Interaction volume radius: 5 \u00c5
Interaction volume height: 25 \u00c5
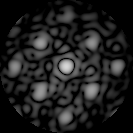
Disorder parameter: 0.3109